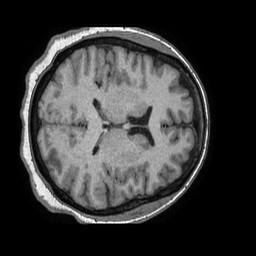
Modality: T1w
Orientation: axial
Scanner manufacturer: philips
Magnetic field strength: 1.5 T
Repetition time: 0.007519 s
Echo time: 0.003419 s